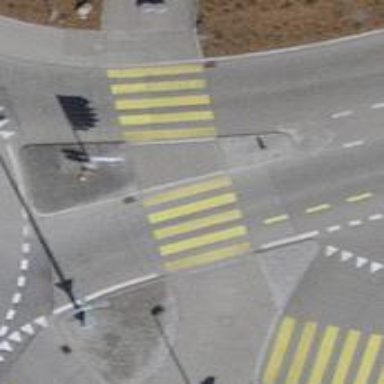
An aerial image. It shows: Footway located on traffic island.